Field crop: tomato
Growth stage: 1
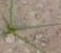
Species: cyperus